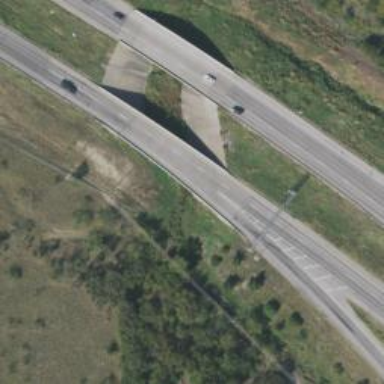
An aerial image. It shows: Trunk highway with expressway features.